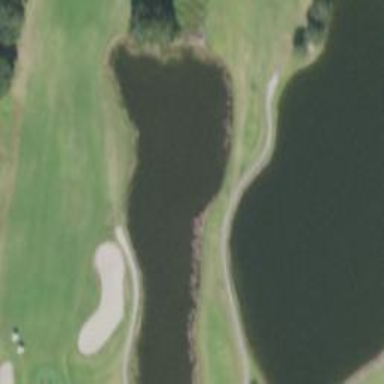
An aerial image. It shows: Water hazard on golf course. The hazard is natural water feature.